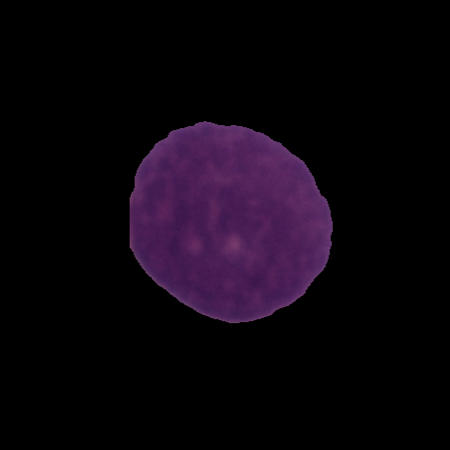
Label: cancer